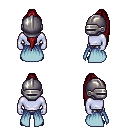
a pixel art fantasy rpg character, male body template, dark elf, purple skin, overskirt, metal pants, brunette extra-long topknot hairstyle, metal helm, black shoes, four views (front, back, left, right), 2x2 character sprite sheet, small pixel art, hard edges, no anti-aliasing